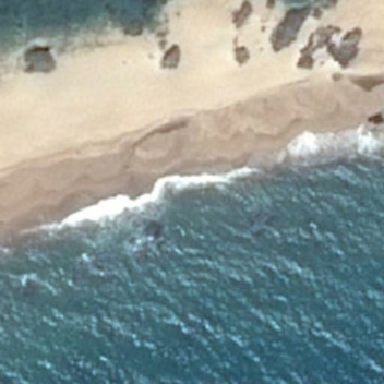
The sea is very blue on the beach .